【题型】填空题　【知识点】立体几何　【难度】hard
在四面体 \(PABC\) 中，\(2\overrightarrow{PD} = \overrightarrow{PA} + \overrightarrow{PB}\)，\(5\overrightarrow{PE} = 2\overrightarrow{PB} + 3\overrightarrow{PC}\)，\(2\overrightarrow{PF} = -\overrightarrow{PC} + 3\overrightarrow{PA}\)，设四面体 \(PABC\) 与四面体 \(PDEF\) 的体积分别为 \(V_1\)、\(V_2\)，则 \(\frac{V_2}{V_1}\) 的值为 \underline{\quad\quad}。
【解答】
【答案】\(\boldsymbol{\dfrac{7}{20}}\)（或 \(0.35\)）

\vspace{1em}
\noindent
【分析】根据空间向量的加法与数乘运算，可得点的位置并作图，利用三角形的等积变换可得底面的面积比，可得答案。

\vspace{1em}
\noindent
【详解】
由 \(2\overrightarrow{PD} = \overrightarrow{PA} + \overrightarrow{PB}\)，两边同时减去 \(2\overrightarrow{PA}\) 得：
\[
2(\overrightarrow{PD} - \overrightarrow{PA}) = \overrightarrow{PB} - \overrightarrow{PA} \implies 2\overrightarrow{AD} = \overrightarrow{AB};
\]
由 \(5\overrightarrow{PE} = 2\overrightarrow{PB} + 3\overrightarrow{PC}\)，两边同时减去 \(5\overrightarrow{PB}\) 得：
\[
5(\overrightarrow{PE} - \overrightarrow{PB}) = 3(\overrightarrow{PC} - \overrightarrow{PB}) \implies 5\overrightarrow{BE} = 3\overrightarrow{BC};
\]
由 \(2\overrightarrow{PF} = -\overrightarrow{PC} + 3\overrightarrow{PA}\)，两边同时加上 \(2\overrightarrow{PC}\) 得：
\[
2(\overrightarrow{PF} - \overrightarrow{PC}) = 3(\overrightarrow{PA} - \overrightarrow{PC}) \implies 2\overrightarrow{CF} = 3\overrightarrow{CA}.
\]
显然四面体 \(PABC\) 与四面体 \(PDEF\) 共顶点 \(P\) 且底面共面，则其高相同可设为 \(h\)，结合题意可作图如下：

在底面连接 \(FB\)，作图如下：

由 \(2\overrightarrow{CF} = 3\overrightarrow{CA}\)，即 \(\frac{AC}{FC} = \frac{2}{3}\)，则 \(\frac{S_{\triangle ABC}}{S_{\triangle FBC}} = \frac{AC}{FC} = \frac{2}{3}\)，易知 \(\frac{S_{\triangle FAB}}{S_{\triangle FBC}} = \frac{1}{3}\)；
由 \(2\overrightarrow{AD} = \overrightarrow{AB}\)，即 \(\frac{BD}{BA} = \frac{1}{2}\)，则 \(\frac{S_{\triangle DBF}}{S_{\triangle ABF}} = \frac{BD}{BA} = \frac{1}{2}\)，易知 \(\frac{S_{\triangle DBF}}{S_{\triangle FBC}} = \frac{1}{6}\)；
由 \(5\overrightarrow{BE} = 3\overrightarrow{BC}\)，即 \(\frac{EC}{BC} = \frac{2}{5}\)，则 \(\frac{S_{\triangle ECF}}{S_{\triangle BCF}} = \frac{EC}{BC} = \frac{2}{5}\)；
由 \(\frac{BD}{BA} = \frac{1}{2}\)，\(\frac{BE}{BC} = \frac{3}{5}\)，则 \(\frac{S_{\triangle DBE}}{S_{\triangle ABC}} = \frac{1}{2} \times \frac{3}{5} = \frac{3}{10}\)，易知 \(\frac{S_{\triangle DBE}}{S_{\triangle FBC}} = \frac{1}{5}\)。

所以
\[
\frac{S_{\triangle FDE}}{S_{\triangle FBC}} = 1 - \frac{S_{\triangle DBF}}{S_{\triangle FBC}} - \frac{S_{\triangle ECF}}{S_{\triangle BCF}} - \frac{S_{\triangle DBE}}{S_{\triangle FBC}} = 1 - \frac{1}{6} - \frac{2}{5} - \frac{1}{5} = \frac{7}{30},
\]
\[
\frac{S_{\triangle FDE}}{S_{\triangle ABC}} = \frac{7}{30} \times \frac{3}{2} = \frac{7}{20};
\]

故
\[
\frac{V_2}{V_1} = \frac{\frac{1}{3} h S_{\triangle DEF}}{\frac{1}{3} h S_{\triangle ABC}} = \frac{7}{20}.
\]

\vspace{1em}
\noindent
故答案为：\(\boldsymbol{\dfrac{7}{20}}\)。
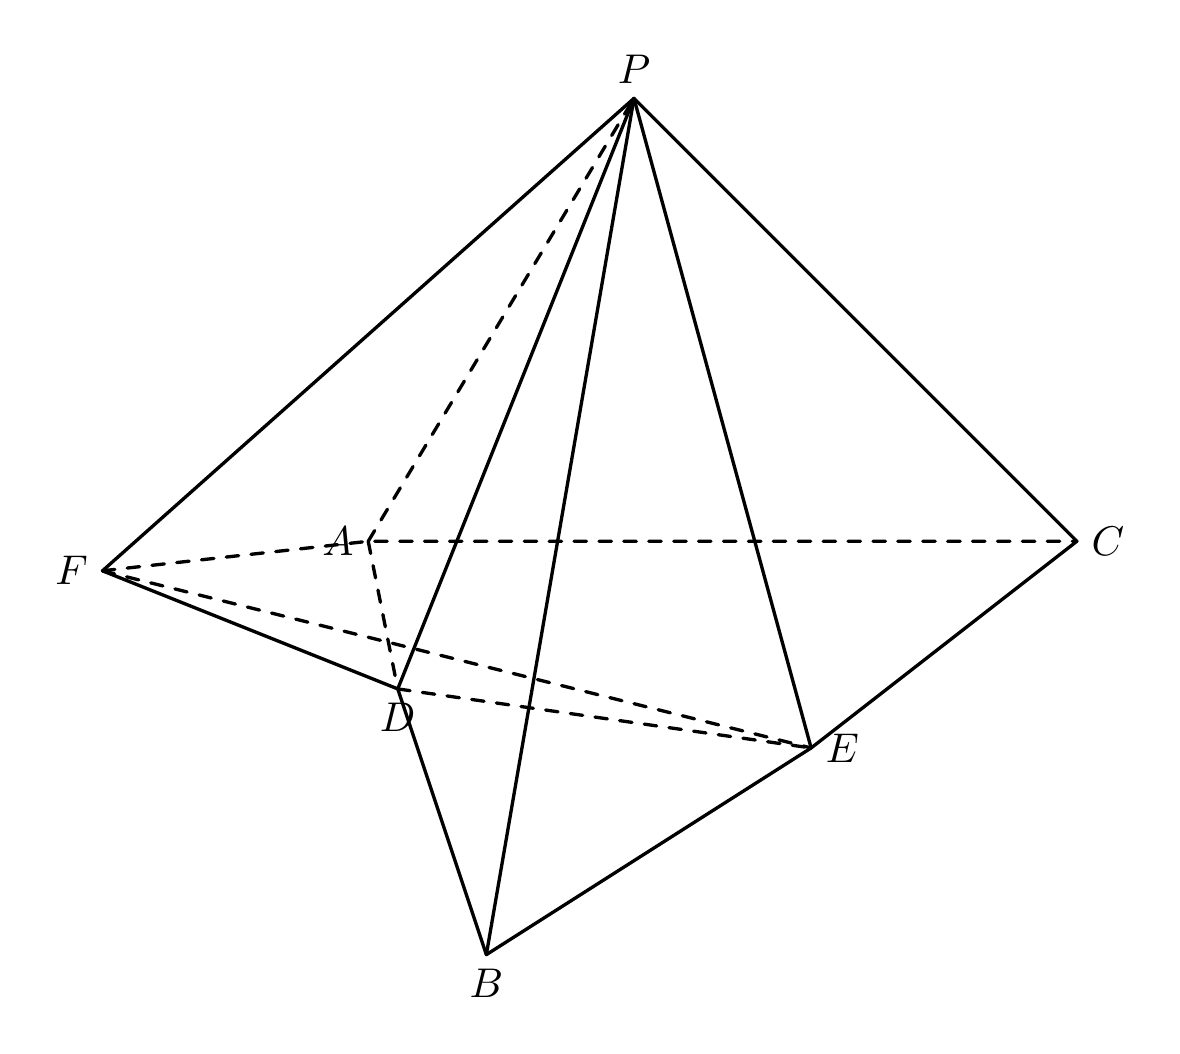
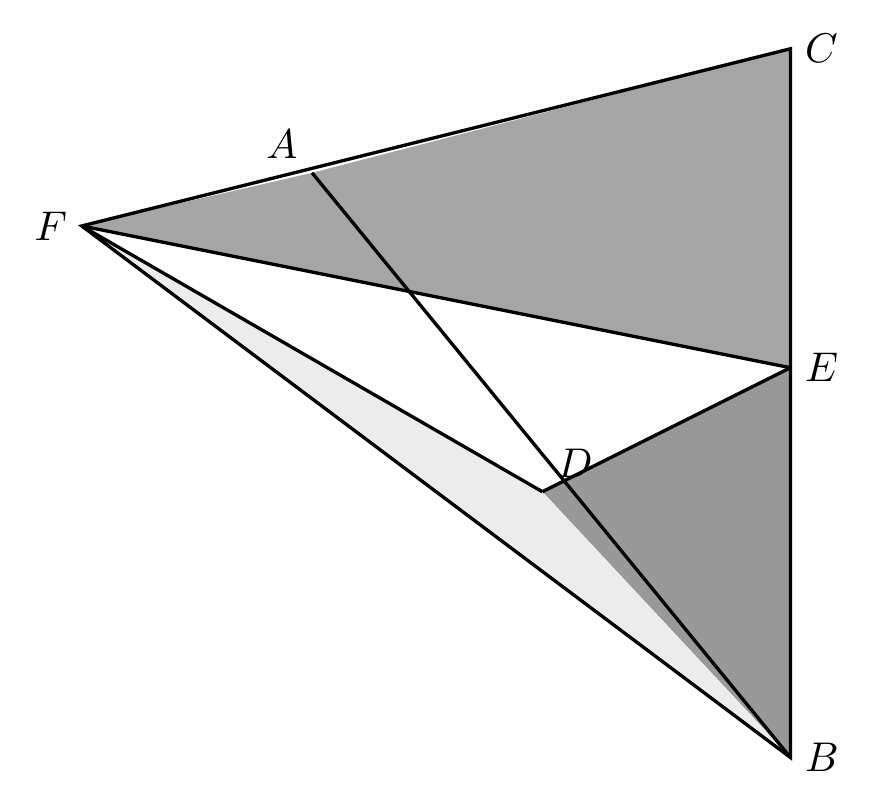